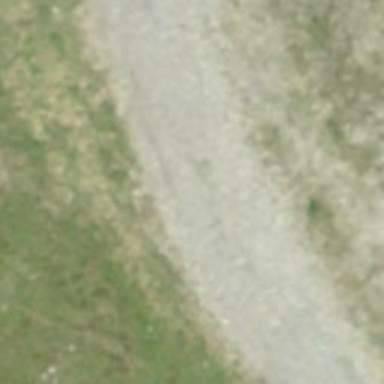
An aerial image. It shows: Downhill track road with grade2 surface.